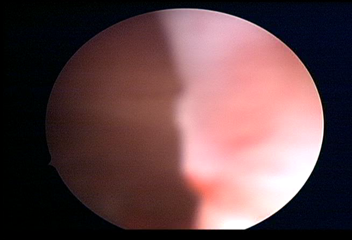
Modality: WLC
Class: Normal mucosa
Bladder cancer association: No